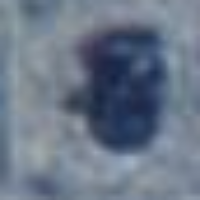
Label: prophase